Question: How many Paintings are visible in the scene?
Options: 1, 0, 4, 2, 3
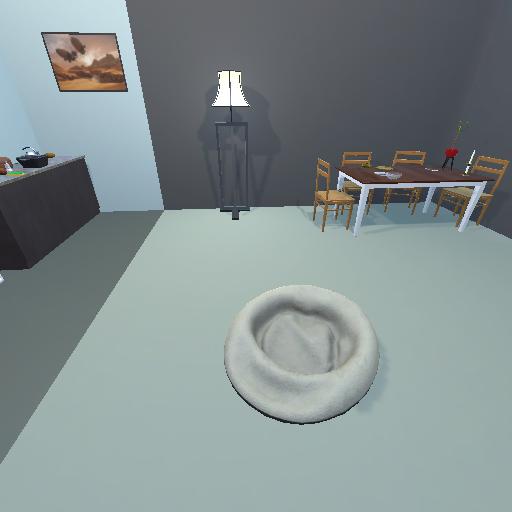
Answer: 1